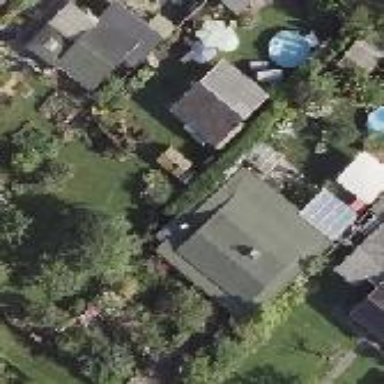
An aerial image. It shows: Shed building.